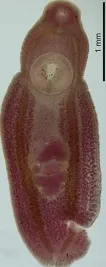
(B) A live worm demonstrating oral and ventral suckers during motion (black arrows).
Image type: radiology (pet)